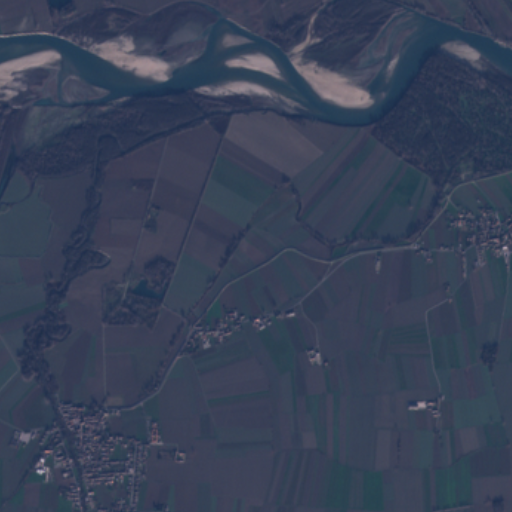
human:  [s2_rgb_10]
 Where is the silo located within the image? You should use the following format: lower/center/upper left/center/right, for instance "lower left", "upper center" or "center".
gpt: The silo is located in the lower left of the image.
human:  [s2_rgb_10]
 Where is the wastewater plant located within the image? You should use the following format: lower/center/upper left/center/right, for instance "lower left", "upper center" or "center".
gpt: The wastewater plant is located in the lower left of the image.
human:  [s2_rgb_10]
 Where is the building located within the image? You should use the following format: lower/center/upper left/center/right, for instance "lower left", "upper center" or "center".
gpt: There is no building in the image.